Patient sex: M
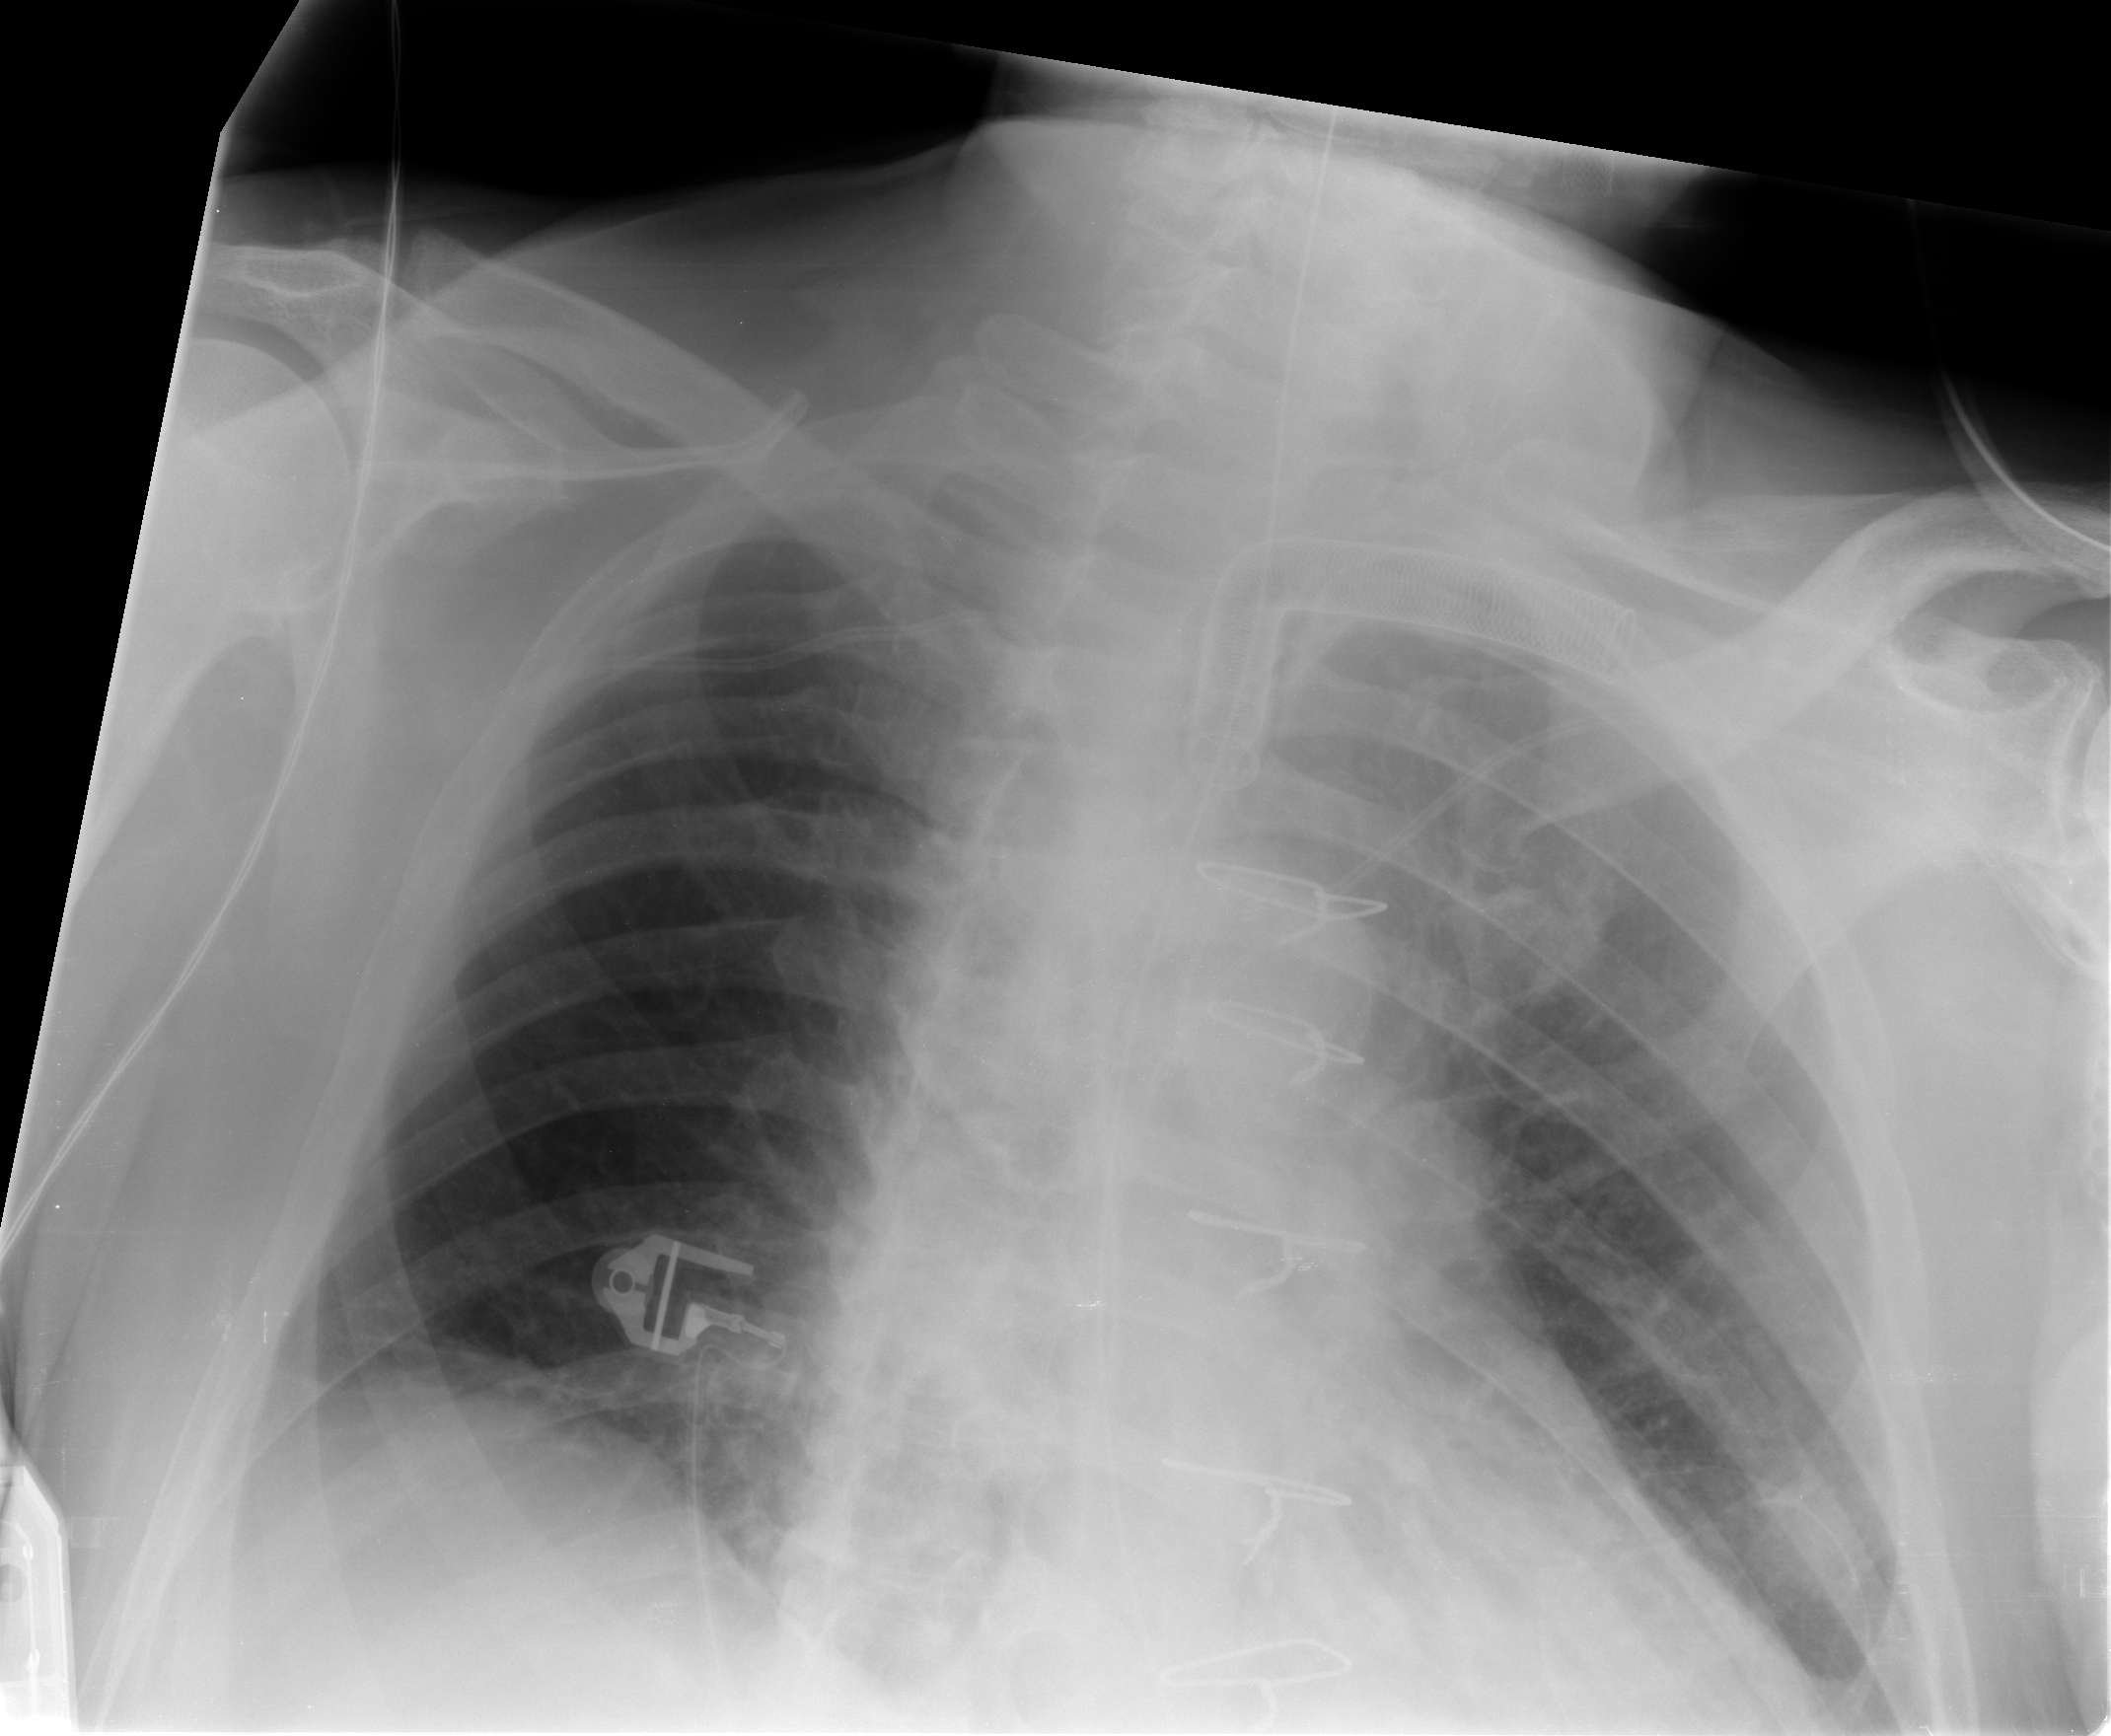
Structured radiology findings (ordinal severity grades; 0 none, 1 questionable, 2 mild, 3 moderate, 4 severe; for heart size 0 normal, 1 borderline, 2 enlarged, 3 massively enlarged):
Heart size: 1
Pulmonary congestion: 0
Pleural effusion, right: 0
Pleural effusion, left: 1
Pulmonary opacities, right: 0
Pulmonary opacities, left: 0
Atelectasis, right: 2
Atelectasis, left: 2